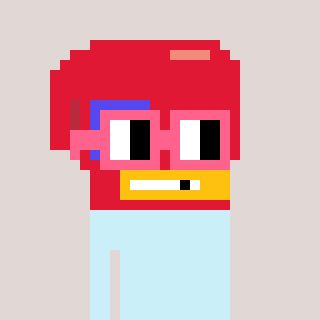
a pixel art character with square pink glasses, a boxing glove-shaped head and a grayscale-colored body on a warm background